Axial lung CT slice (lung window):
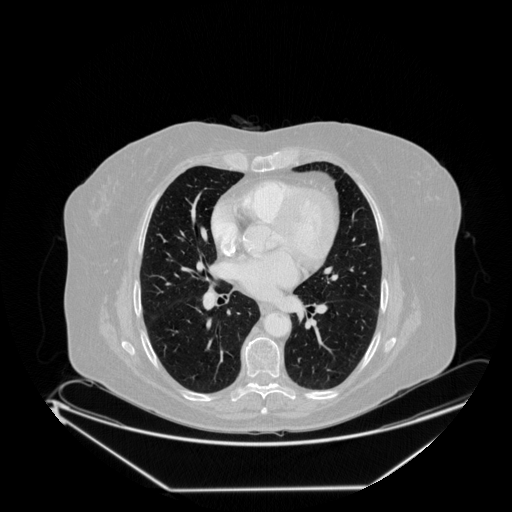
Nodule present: no